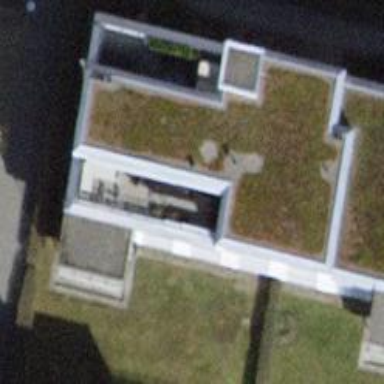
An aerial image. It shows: White apartments building.